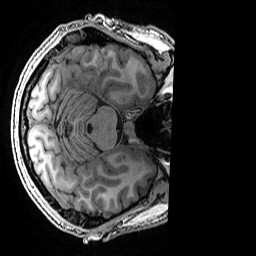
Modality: T1w
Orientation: axial
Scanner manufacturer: ge
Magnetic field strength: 3 T
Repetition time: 0.007 s
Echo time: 0.00342 s